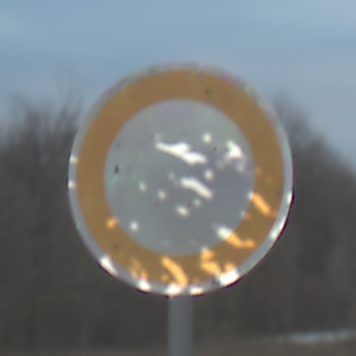
Verkehrszeichen: VerbotFahrzeugeAllerArt
Umgebung: Outdoor, RoadRail
Tageszeit: SunriseSunset
Wetter: PartlyCloudy
Licht: Natural
Jahreszeit: NotSpecified
Kontrast: LowContrast